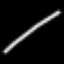
Label: line